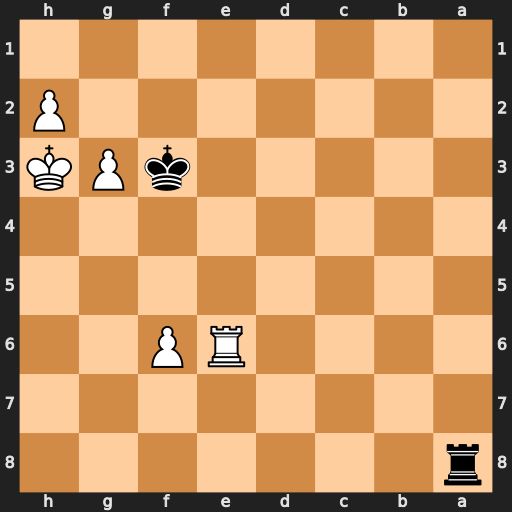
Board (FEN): r7/8/4RP2/8/8/5kPK/7P/8
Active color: b
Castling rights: -
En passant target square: -
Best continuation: Rh8#